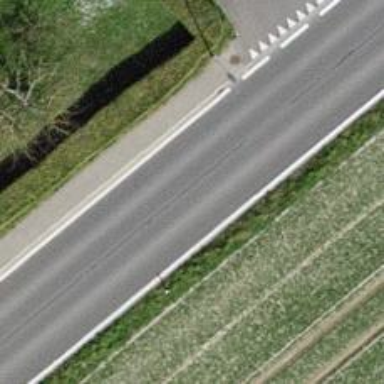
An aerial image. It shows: Secondary road.